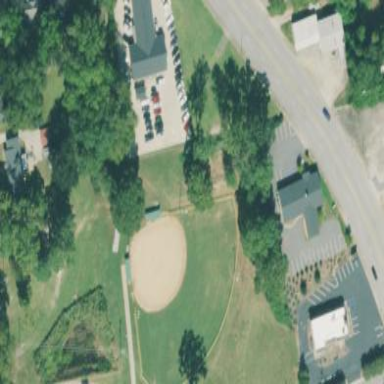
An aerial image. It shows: Baseball pitch for leisure and sports activities.